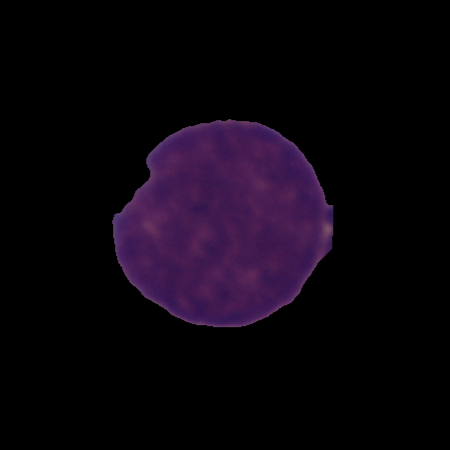
Label: cancer